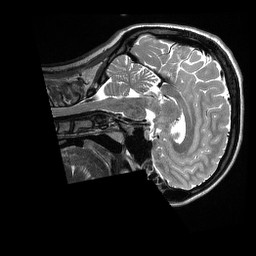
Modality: T2w
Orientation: sagittal
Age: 20
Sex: female